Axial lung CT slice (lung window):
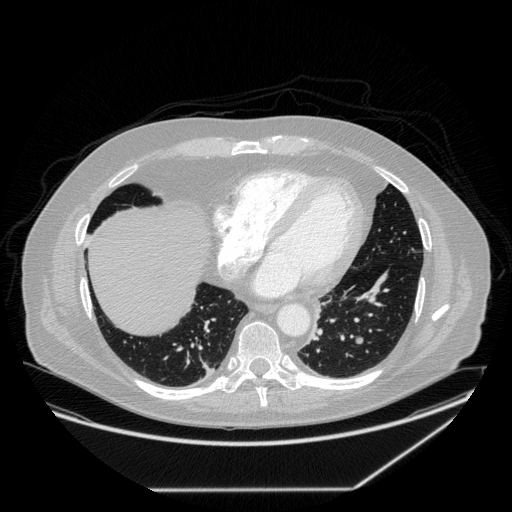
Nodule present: yes
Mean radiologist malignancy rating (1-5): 3.25